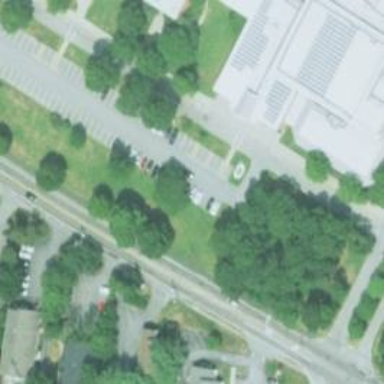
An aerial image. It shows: Parking space.